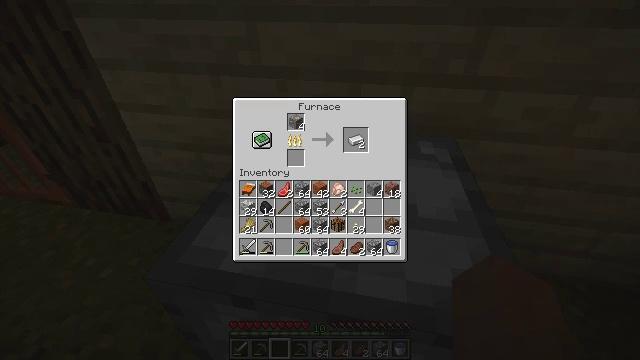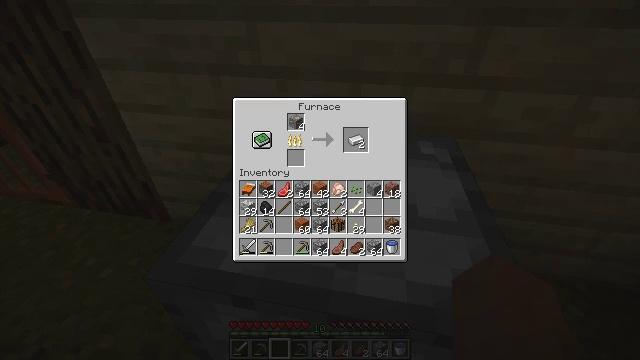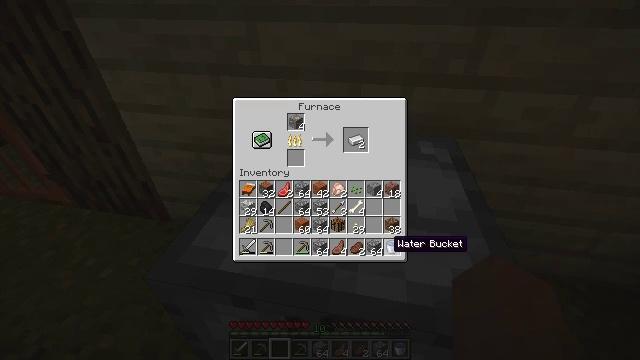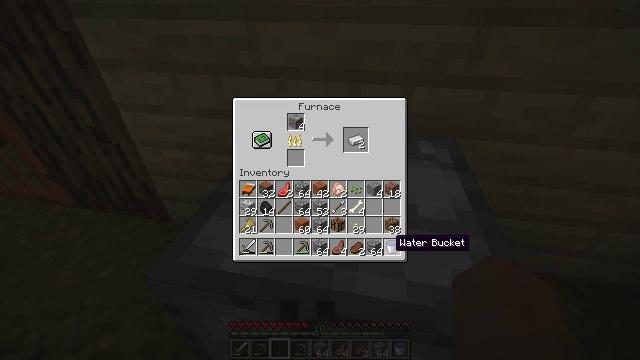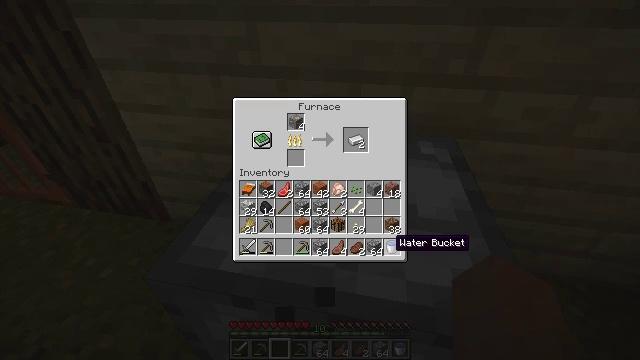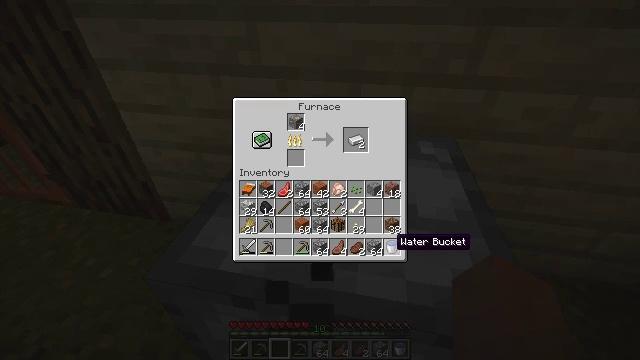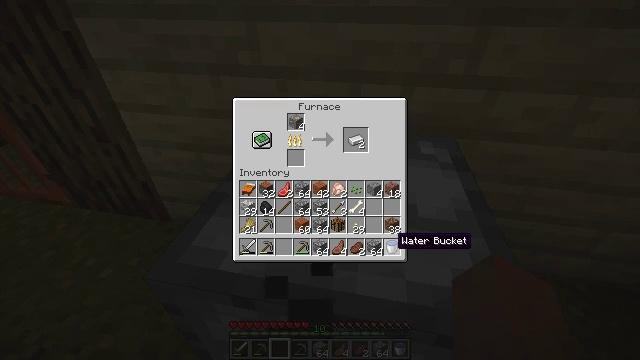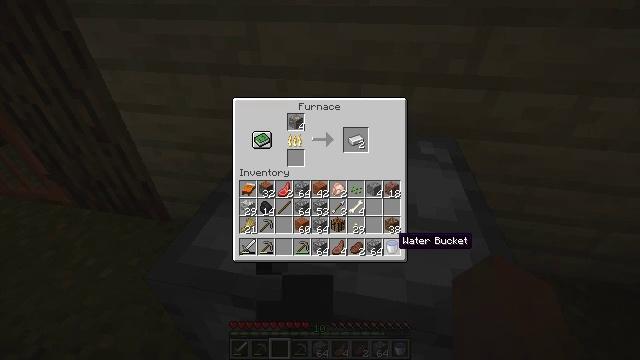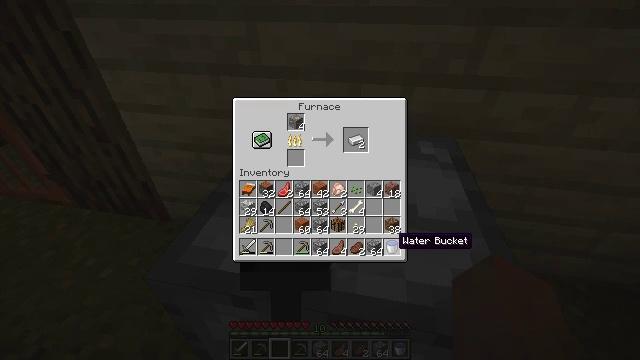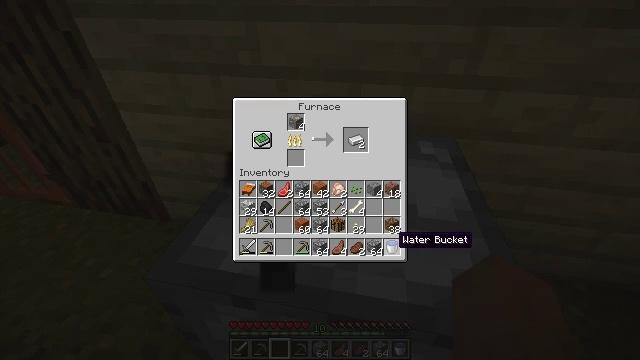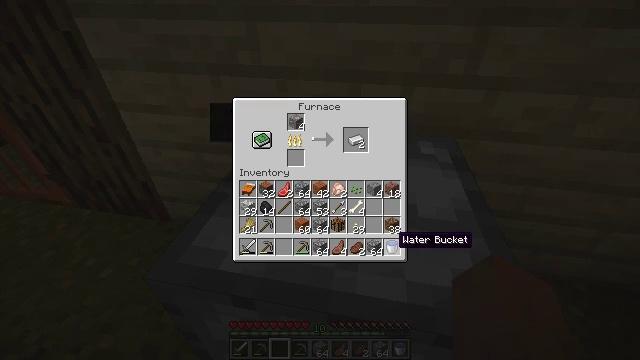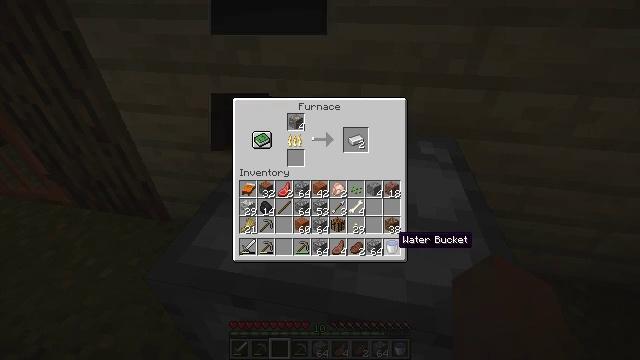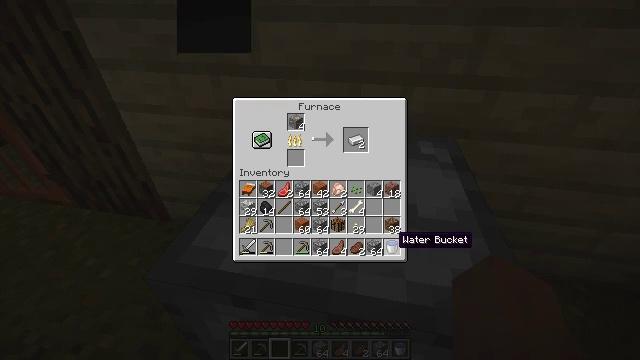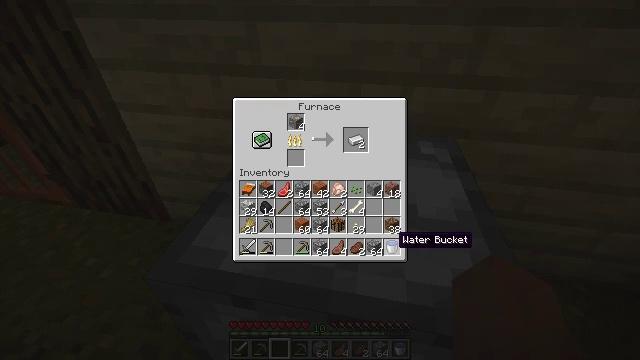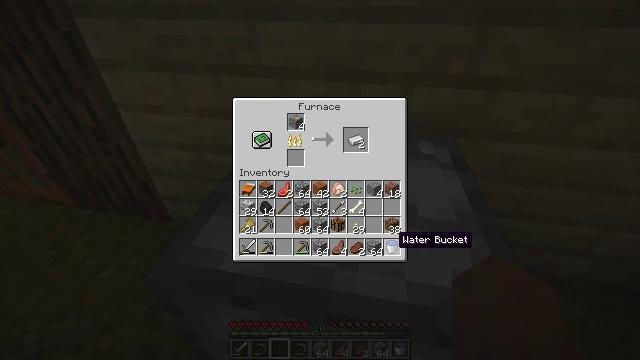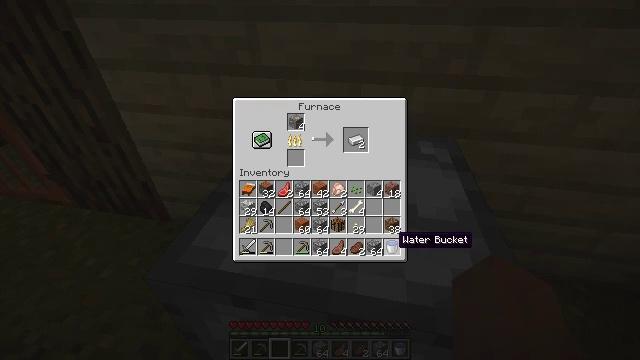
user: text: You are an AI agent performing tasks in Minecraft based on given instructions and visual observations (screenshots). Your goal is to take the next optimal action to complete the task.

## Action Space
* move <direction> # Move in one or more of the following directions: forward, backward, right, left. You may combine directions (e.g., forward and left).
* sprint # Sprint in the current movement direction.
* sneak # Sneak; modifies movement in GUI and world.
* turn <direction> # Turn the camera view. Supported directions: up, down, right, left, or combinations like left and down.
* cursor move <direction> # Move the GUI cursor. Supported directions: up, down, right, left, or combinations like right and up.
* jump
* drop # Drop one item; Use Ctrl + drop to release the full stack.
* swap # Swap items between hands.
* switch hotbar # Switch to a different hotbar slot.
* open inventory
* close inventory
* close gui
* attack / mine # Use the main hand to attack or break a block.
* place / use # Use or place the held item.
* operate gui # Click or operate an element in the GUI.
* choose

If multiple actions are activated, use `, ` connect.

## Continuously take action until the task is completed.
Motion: motion action
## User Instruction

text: Use the crafting table to craft an acacia button.
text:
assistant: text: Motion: cursor move up
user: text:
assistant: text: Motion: no_op
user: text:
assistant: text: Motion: no_op
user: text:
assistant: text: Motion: no_op
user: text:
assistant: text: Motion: no_op
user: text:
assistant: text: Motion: no_op
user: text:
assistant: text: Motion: no_op
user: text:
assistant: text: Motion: no_op
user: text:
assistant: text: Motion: no_op
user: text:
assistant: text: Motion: no_op
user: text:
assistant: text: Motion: no_op
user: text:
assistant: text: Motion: no_op
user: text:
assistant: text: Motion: no_op
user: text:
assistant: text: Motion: no_op
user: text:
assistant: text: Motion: no_op
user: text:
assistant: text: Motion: no_op
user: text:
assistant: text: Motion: no_op
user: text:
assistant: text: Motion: no_op
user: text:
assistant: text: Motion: no_op
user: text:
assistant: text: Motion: no_op
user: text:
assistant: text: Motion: no_op
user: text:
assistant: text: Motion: no_op
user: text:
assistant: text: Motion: no_op
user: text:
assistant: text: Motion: no_op
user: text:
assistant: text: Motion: no_op
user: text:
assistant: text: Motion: no_op
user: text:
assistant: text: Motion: no_op
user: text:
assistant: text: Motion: no_op
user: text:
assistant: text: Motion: no_op
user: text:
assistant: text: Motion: no_op